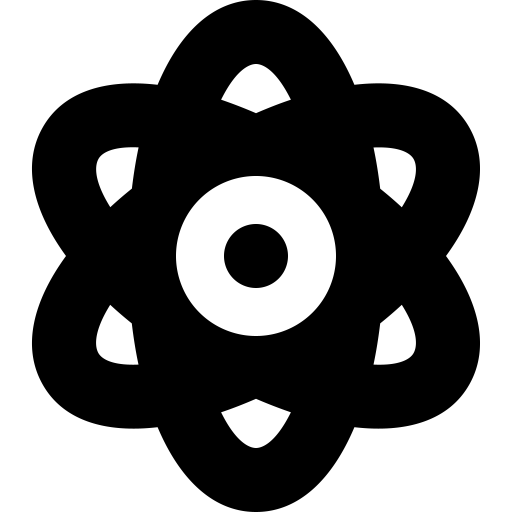
Tags: icon, FontAwesome, fa-icon, solid, atom